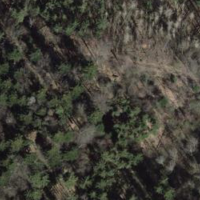
EUNIS habitat code: 44
Species observed at this site:
Aruncus dioicus